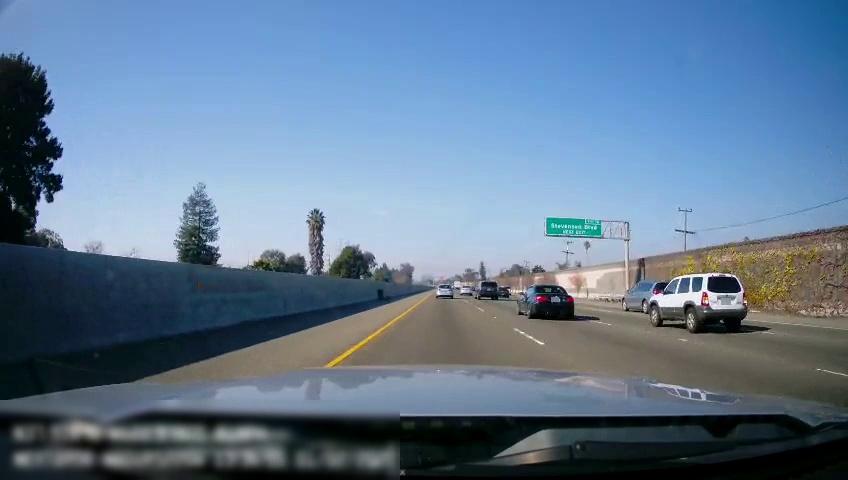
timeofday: Day
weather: Sunny
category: Drivable Space
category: Vehicles | SUV
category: Vehicles | SUV
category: Vehicles | Car
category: Vehicles | Car
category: Vehicles | SUV
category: Vehicles | Car
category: Vehicles | Car
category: Lanes | Current Lane
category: Lanes | Current Lane
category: Lanes | Alternate Lane
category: Lanes | Alternate Lane
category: Lanes | Alternate Lane
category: Traffic | Signs